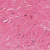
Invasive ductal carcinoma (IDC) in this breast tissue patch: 0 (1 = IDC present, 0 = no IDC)